Chest X-ray:
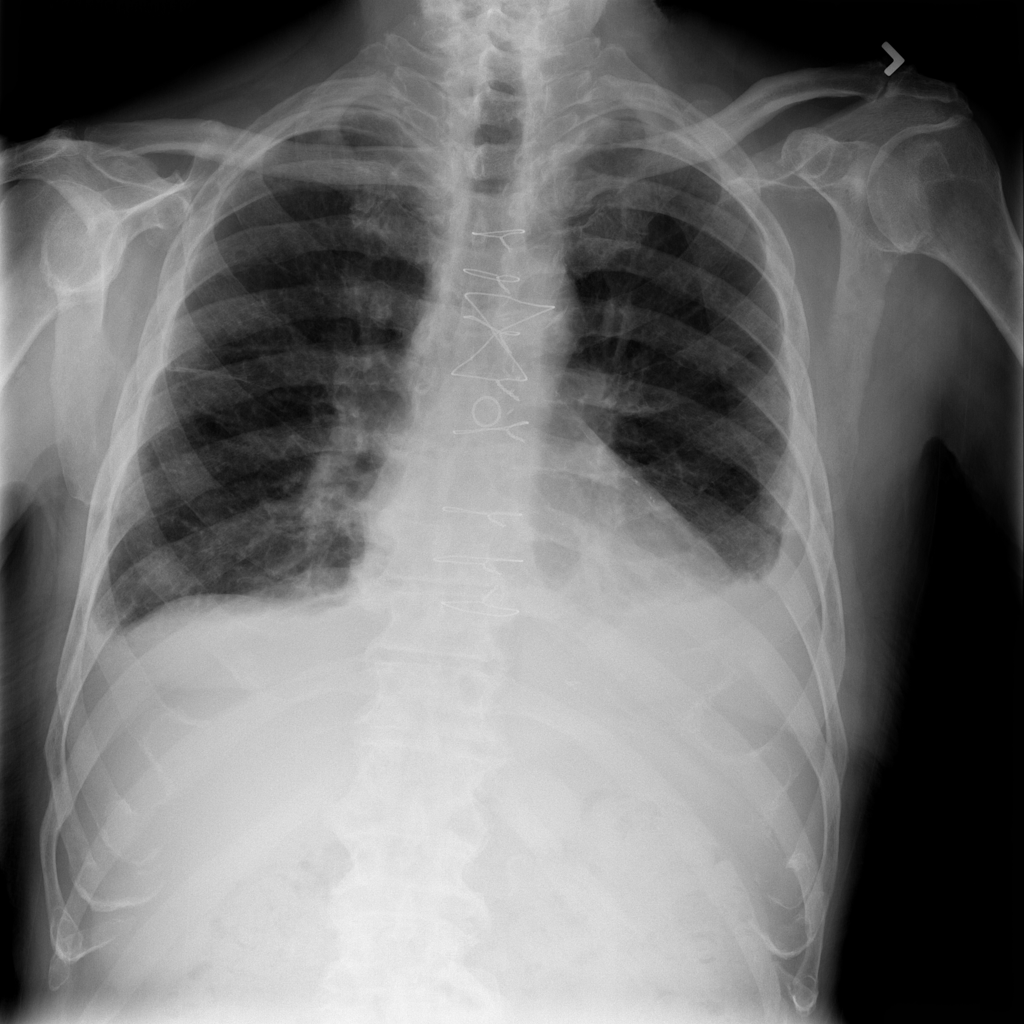
Findings: Effusion, Pleural Thickening
No abnormal finding: no